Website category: university
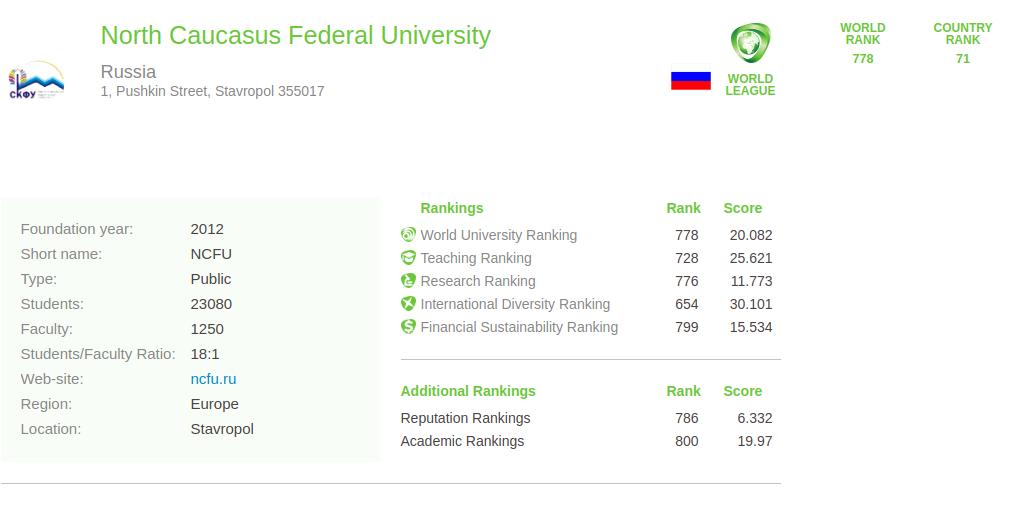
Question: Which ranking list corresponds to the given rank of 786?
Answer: Reputation Rankings

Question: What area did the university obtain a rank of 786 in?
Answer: Reputation Rankings

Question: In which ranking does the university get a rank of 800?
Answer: Academic Rankings

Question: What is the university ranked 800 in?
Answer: Academic Rankings

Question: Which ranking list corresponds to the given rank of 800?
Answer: Academic Rankings

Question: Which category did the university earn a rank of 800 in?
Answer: Academic Rankings

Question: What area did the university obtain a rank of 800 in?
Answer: Academic Rankings

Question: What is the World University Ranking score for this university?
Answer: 20.082

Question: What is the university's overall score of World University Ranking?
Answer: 20.082

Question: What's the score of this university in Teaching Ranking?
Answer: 25.621

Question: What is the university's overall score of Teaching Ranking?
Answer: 25.621

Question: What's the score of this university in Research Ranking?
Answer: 11.773

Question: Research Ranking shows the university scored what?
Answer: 11.773

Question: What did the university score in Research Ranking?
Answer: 11.773

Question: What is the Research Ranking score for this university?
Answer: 11.773

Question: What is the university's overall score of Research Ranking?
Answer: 11.773

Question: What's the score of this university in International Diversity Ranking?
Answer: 30.101

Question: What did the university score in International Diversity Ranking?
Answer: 30.101

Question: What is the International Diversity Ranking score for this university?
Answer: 30.101

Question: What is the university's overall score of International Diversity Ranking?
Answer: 30.101

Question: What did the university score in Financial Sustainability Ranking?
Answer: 15.534

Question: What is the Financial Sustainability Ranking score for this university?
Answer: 15.534

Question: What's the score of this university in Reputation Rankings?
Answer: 6.332

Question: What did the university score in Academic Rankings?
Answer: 19.97

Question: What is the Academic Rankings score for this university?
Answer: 19.97

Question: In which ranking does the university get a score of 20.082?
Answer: World University Ranking

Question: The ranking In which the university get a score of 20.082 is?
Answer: World University Ranking

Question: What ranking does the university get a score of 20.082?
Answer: World University Ranking

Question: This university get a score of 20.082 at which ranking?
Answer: World University Ranking

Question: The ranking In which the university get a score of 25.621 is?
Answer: Teaching Ranking

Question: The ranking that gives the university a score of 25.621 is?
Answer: Teaching Ranking

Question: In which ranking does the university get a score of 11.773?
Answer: Research Ranking

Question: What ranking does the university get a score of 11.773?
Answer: Research Ranking

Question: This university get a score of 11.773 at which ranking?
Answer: Research Ranking

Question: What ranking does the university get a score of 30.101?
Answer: International Diversity Ranking

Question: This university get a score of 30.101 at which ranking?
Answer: International Diversity Ranking

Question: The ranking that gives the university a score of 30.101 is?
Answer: International Diversity Ranking

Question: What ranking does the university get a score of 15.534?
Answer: Financial Sustainability Ranking

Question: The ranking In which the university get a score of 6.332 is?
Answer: Reputation Rankings

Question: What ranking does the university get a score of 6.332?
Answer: Reputation Rankings

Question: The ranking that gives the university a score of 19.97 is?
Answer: Academic Rankings